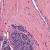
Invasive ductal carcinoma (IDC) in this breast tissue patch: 1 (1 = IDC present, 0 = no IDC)